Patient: sex M, age 64
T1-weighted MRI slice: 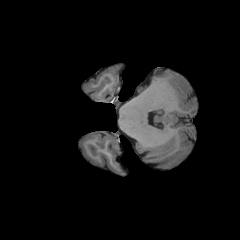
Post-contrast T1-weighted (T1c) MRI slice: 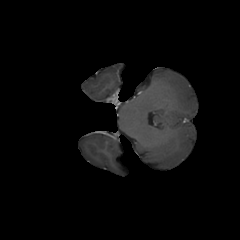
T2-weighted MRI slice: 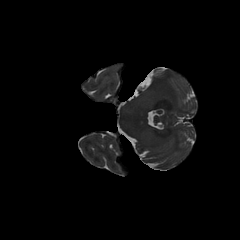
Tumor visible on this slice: no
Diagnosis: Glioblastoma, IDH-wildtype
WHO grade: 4